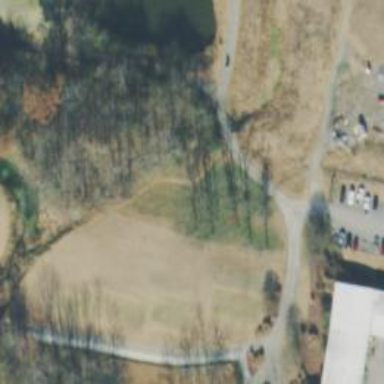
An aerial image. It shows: Golf cartpath that is also road path.